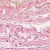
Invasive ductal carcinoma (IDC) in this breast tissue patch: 0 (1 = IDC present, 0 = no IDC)